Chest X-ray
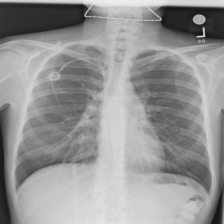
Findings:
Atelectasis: negative
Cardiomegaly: negative
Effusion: negative
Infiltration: negative
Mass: negative
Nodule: negative
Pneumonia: negative
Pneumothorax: negative
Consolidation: negative
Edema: negative
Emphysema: negative
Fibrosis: negative
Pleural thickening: negative
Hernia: negative